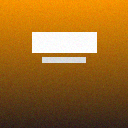
Screen state: on